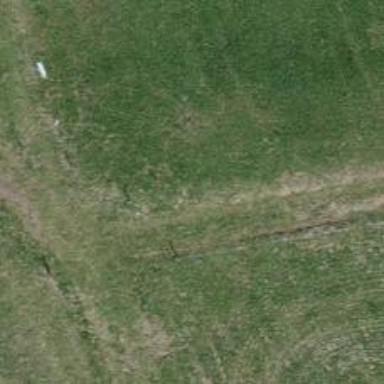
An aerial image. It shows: Grass track with grade5 track type.